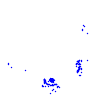
Particle: electron